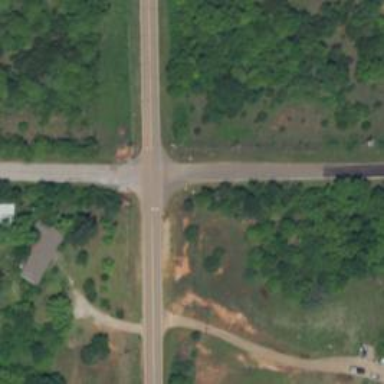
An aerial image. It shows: Stop road.